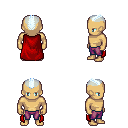
a pixel art fantasy rpg character, male body template, human, tanned skin, red cape, magenta pants, white cyan short mohawk hairstyle, four views (front, back, left, right), 2x2 character sprite sheet, small pixel art, hard edges, no anti-aliasing